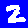
Digit: 2